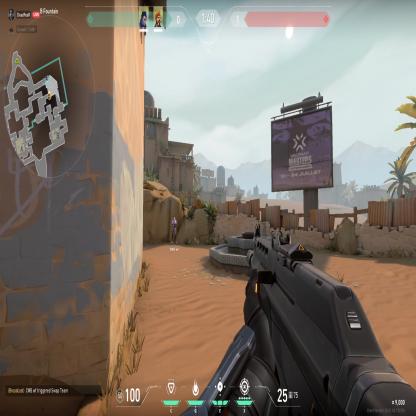
Label: teammate